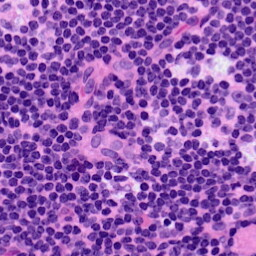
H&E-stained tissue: LymphNode